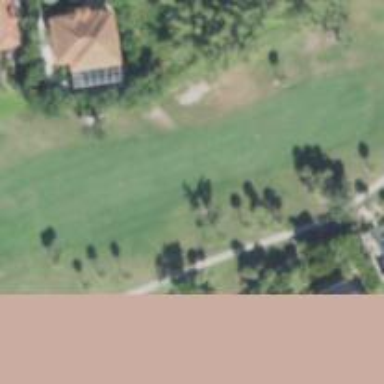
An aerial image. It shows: View of golf hole.